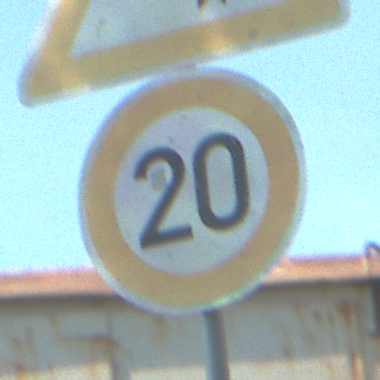
Verkehrszeichen: Geschwindigkeit20
Zusatzzeichen oben: DoppelkurveZunaechstLinks
Umgebung: Outdoor, Suburban
Tageszeit: MorningAfternoon
Wetter: Clear
Licht: Natural
Jahreszeit: NotSpecified
Kontrast: HighContrast